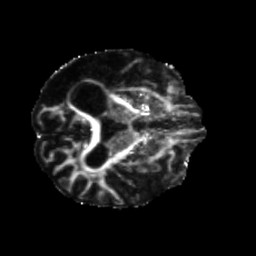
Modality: FA
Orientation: axial
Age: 64
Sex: male
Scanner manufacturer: siemens
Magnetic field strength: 3 T
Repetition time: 5.25 s
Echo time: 0.08 s